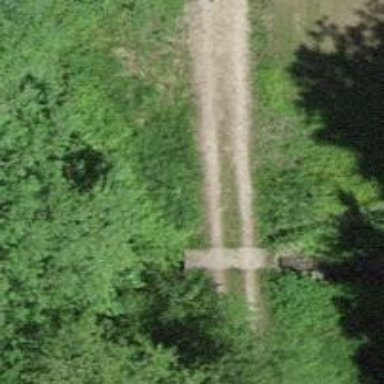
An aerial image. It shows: Gravel track on bridge with grade 2 tracktype.